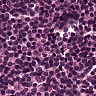
Metastatic tissue present: no